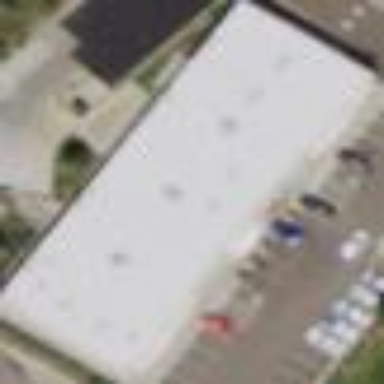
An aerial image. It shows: Retail building.